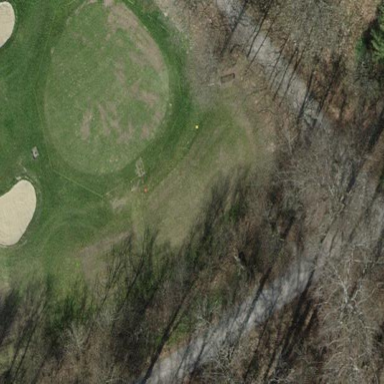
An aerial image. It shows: Grass area designated as golf tee.